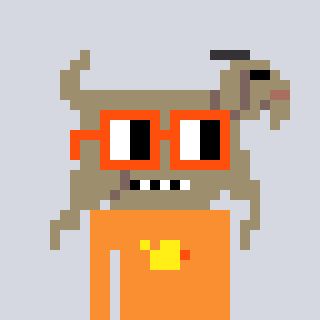
a pixel art character with square orange glasses, a goat-shaped head and a orange-colored body on a cool background